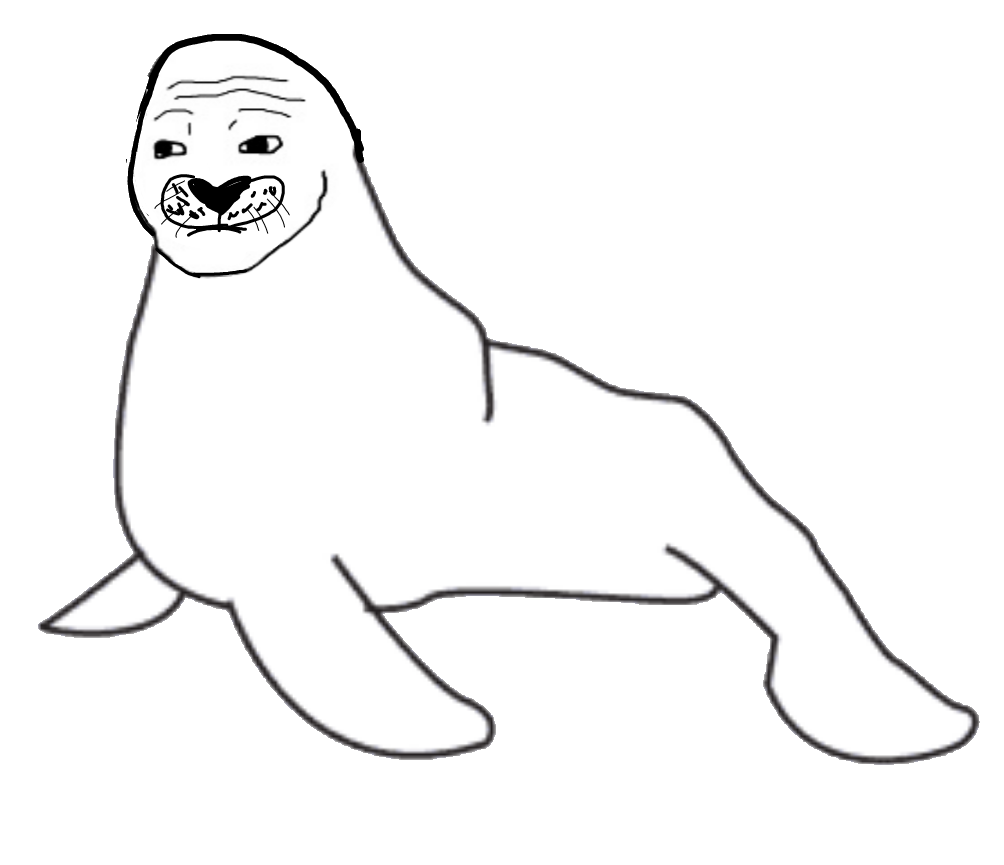
Label: 5_Animal